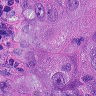
Metastatic tissue present: yes